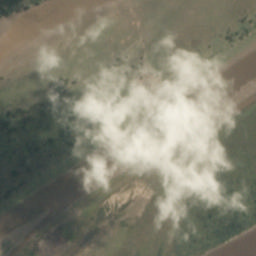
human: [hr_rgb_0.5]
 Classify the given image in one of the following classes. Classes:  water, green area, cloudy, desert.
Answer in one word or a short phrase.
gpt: cloudy